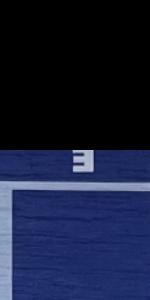
Label: Empty